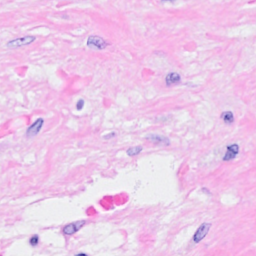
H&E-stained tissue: Breast